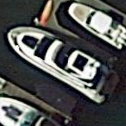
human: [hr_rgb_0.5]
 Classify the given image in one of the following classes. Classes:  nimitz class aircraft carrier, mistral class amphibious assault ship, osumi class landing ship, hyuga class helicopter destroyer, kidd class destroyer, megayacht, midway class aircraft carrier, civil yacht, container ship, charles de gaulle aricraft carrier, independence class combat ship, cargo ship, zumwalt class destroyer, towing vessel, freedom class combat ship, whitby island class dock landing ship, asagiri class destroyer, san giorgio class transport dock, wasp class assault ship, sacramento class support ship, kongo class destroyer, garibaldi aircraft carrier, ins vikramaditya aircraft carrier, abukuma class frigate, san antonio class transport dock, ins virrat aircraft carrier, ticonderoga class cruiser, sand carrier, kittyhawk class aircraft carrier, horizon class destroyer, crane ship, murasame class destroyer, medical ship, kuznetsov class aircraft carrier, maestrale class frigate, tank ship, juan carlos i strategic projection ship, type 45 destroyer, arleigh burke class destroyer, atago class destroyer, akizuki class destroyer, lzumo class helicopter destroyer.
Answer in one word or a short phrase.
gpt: Civil yacht